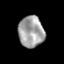
Tissue: prostate
Cell type: T cells
Senescence score: 0.3188
Nuclear area (px): 777
Mean DAPI intensity: 162.31